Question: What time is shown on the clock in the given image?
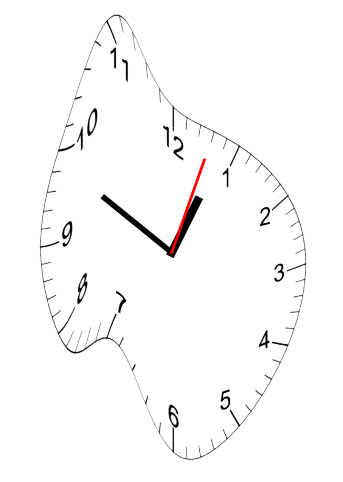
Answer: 12:49:03